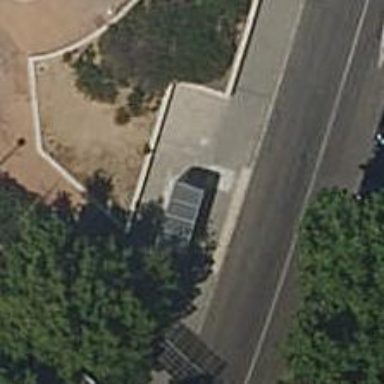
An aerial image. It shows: Bus stop with sheltered platform for public transport.